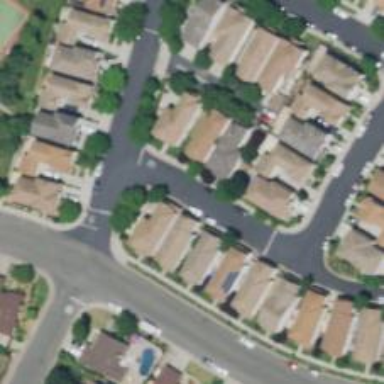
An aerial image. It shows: Residential road with sidewalk on the left side.